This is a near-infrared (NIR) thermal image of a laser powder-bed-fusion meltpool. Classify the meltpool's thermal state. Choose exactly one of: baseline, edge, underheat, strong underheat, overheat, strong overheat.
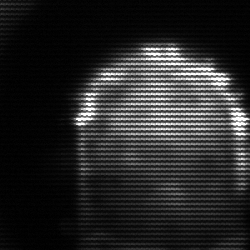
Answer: baseline